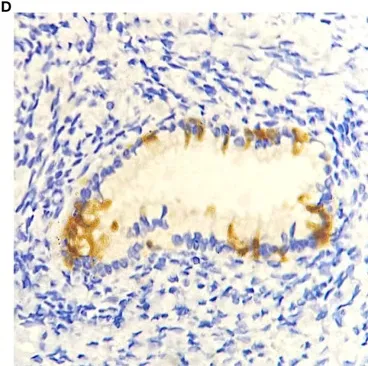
LEGH (*) and ALEGH (#) were observed in hematoxylin and eosin (HE) stained slides. (D) negative or patchy positive expression of P16 (case1).
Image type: pathology (h&e)